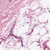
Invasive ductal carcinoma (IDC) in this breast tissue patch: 0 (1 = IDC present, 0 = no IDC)